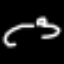
Label: frog